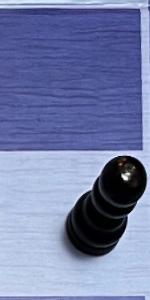
Label: Pawn_Black